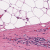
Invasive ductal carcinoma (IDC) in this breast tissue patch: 0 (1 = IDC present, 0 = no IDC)